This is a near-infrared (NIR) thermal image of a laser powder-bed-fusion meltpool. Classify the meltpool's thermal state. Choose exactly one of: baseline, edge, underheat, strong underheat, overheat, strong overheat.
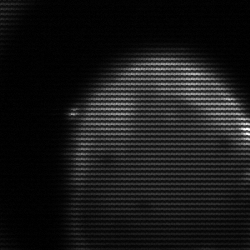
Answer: edge